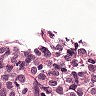
Metastatic tissue present: yes